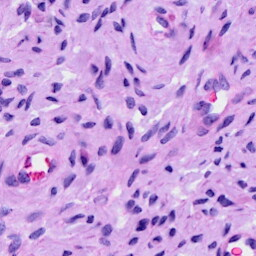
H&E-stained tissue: Cervix